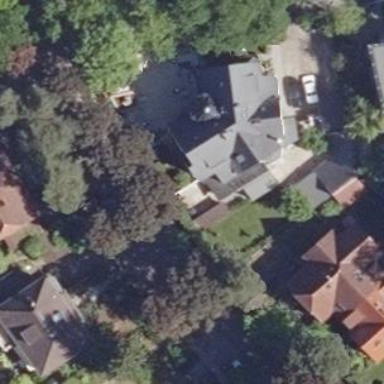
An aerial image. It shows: Building with gabled roof covered in black roof tiles. The building itself is beige.